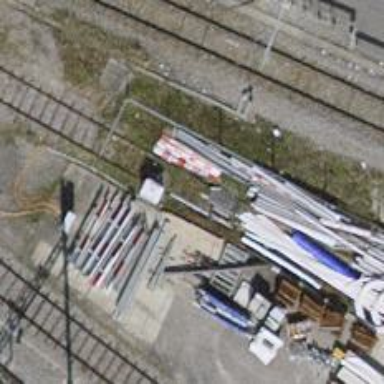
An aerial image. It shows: Single track railway in yard.